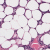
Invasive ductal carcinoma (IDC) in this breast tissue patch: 0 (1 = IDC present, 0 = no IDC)